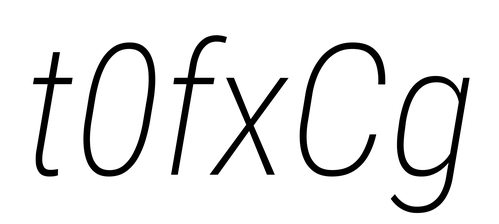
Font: Roboto-Italic_Condensed_ExtraLight_Italic